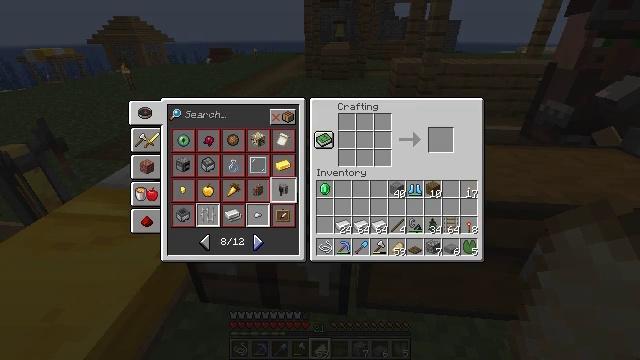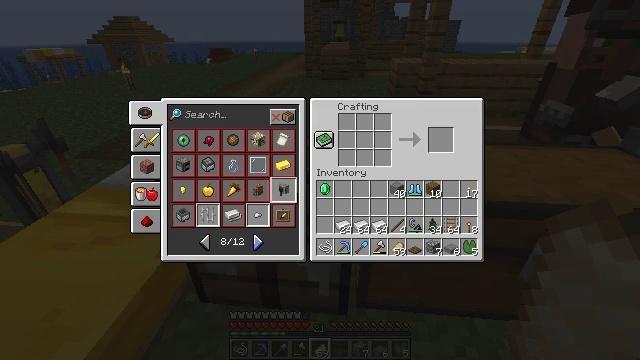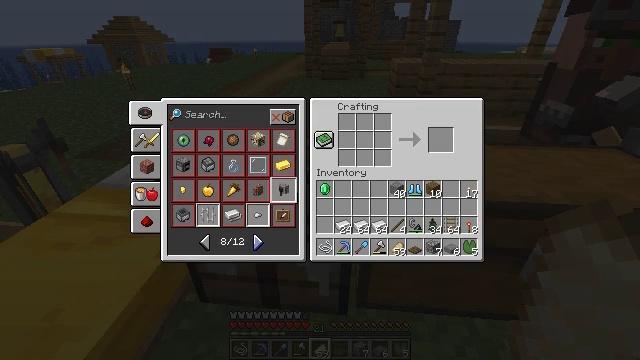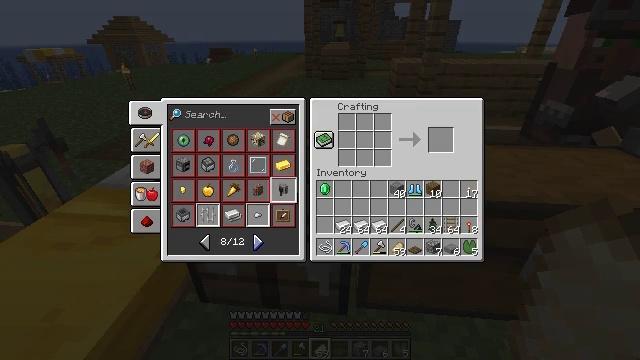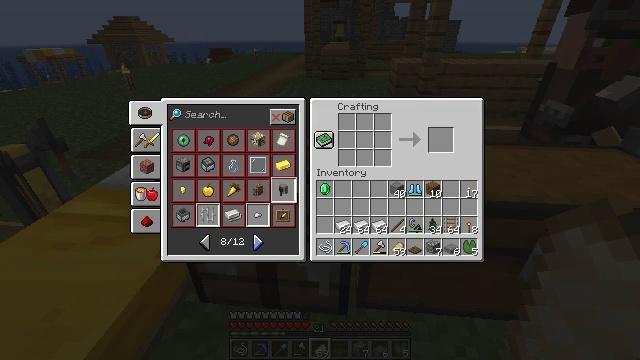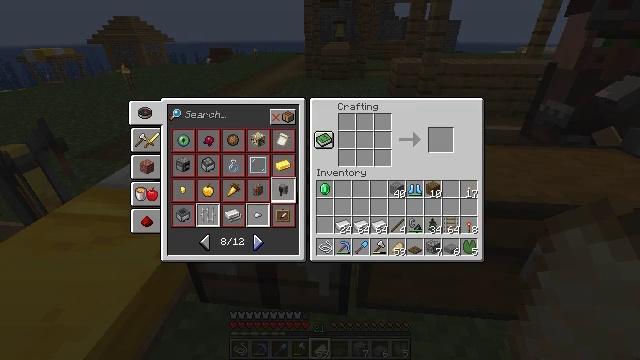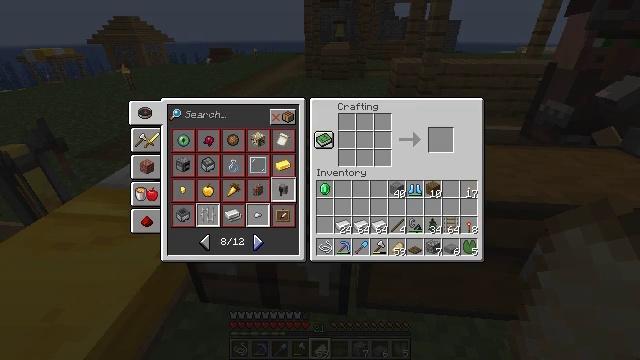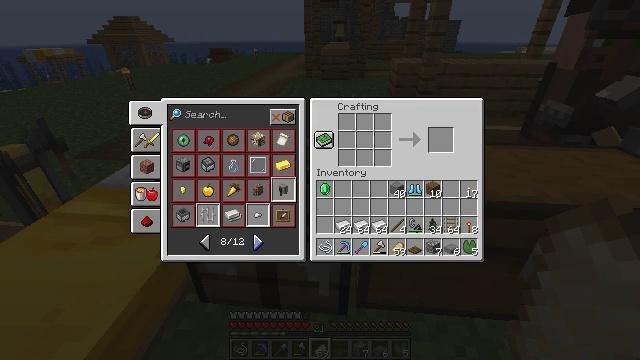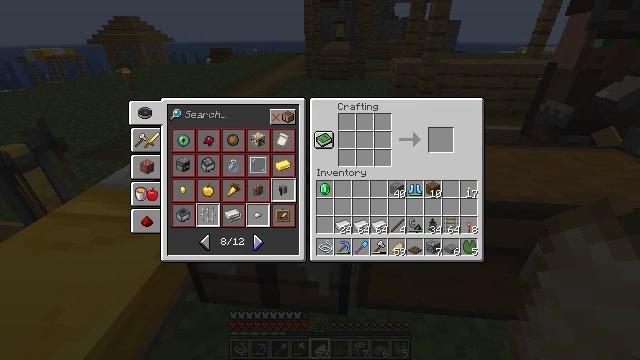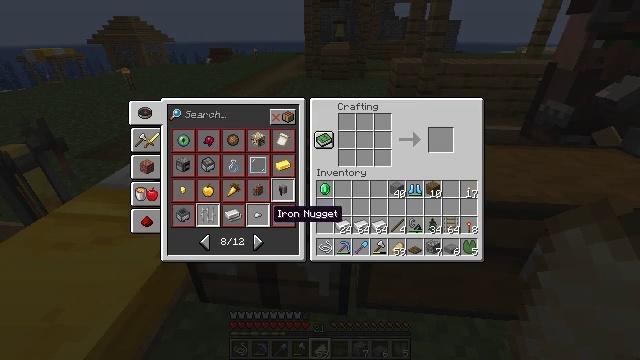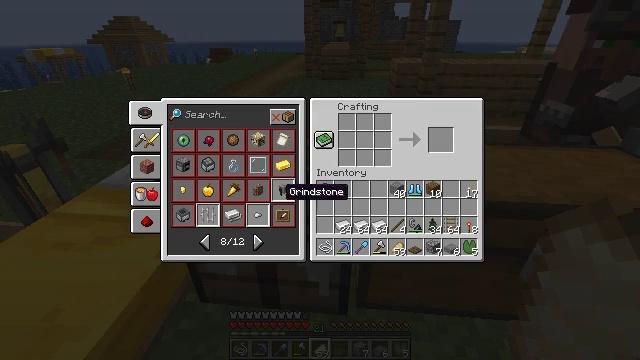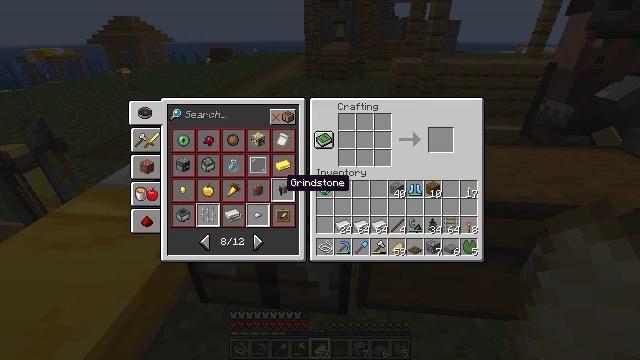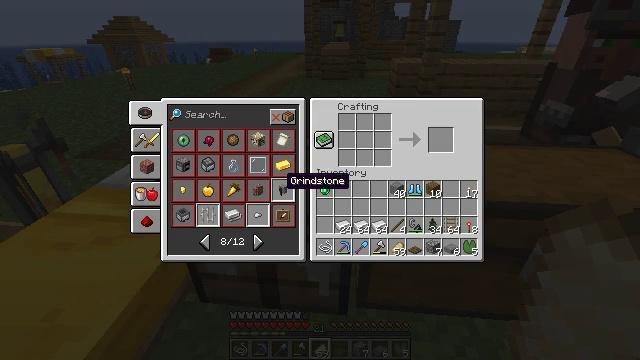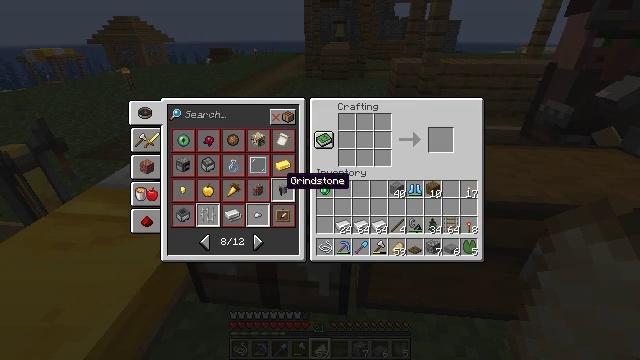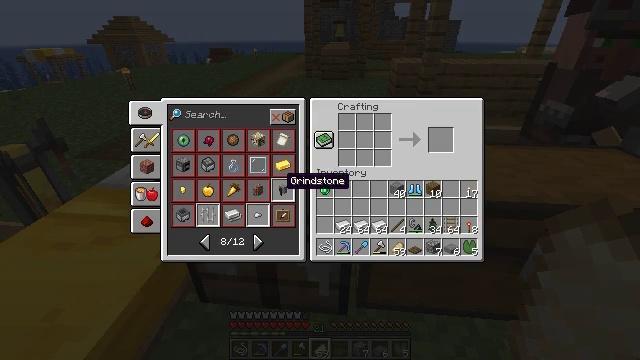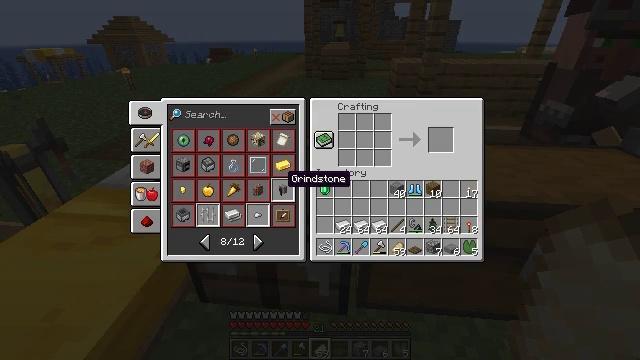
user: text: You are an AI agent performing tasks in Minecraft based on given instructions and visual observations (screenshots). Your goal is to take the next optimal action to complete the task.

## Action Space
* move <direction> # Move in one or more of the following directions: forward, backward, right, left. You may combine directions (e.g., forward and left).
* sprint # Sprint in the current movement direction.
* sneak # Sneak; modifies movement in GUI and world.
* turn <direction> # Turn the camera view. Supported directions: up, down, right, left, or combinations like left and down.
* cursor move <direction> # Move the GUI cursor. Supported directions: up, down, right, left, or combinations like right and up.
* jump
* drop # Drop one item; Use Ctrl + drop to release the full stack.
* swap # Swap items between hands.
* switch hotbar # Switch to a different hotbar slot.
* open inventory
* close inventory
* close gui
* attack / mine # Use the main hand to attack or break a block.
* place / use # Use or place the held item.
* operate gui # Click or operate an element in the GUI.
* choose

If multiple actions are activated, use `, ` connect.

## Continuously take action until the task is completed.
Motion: motion action
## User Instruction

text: Get some stone and wood to craft a grindstone.
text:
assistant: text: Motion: no_op
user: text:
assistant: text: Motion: no_op
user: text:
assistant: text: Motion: no_op
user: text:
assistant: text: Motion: no_op
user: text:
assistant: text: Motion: no_op
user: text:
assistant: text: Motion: no_op
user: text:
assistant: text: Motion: no_op
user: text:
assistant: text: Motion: no_op
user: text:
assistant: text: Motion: cursor move right and up
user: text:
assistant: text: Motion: cursor move right and up
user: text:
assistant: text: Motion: cursor move up
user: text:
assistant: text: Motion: no_op
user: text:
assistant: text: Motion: no_op
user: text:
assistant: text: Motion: no_op
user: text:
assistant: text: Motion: no_op
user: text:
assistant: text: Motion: no_op
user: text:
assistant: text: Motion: operate gui
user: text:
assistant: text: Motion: operate gui
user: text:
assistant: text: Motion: no_op
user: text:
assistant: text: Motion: no_op
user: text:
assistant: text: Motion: no_op
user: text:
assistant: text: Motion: no_op
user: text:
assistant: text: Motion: no_op
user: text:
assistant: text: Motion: no_op
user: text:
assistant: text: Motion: cursor move right
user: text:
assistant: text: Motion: cursor move right
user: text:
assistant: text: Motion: cursor move right and up
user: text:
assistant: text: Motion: cursor move right and up
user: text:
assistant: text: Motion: cursor move right and up
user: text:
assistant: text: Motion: cursor move up